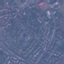
Label: Residential